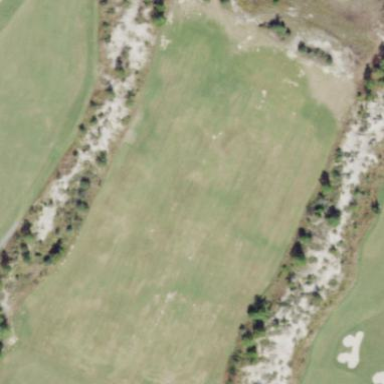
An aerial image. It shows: Grassy area used as driving range for golf.